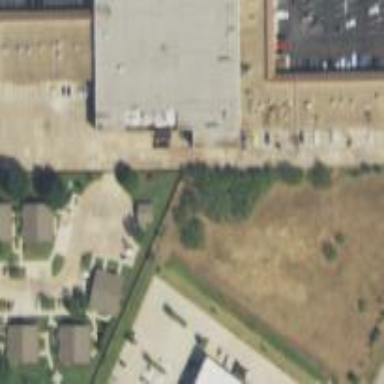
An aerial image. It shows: Building used as fitness center.